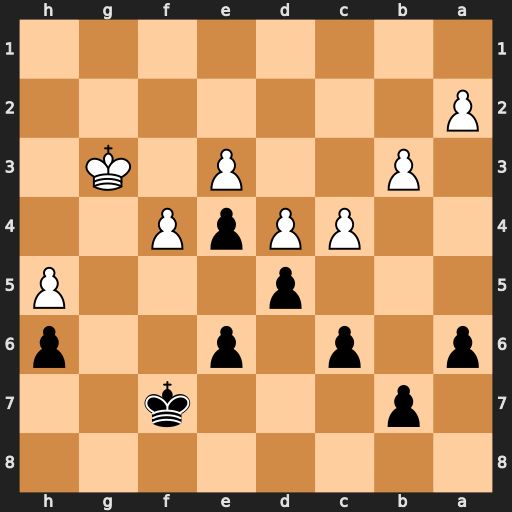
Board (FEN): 8/1p3k2/p1p1p2p/3p3P/2PPpP2/1P2P1K1/P7/8
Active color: b
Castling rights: -
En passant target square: -
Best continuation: dxc4 bxc4 b5